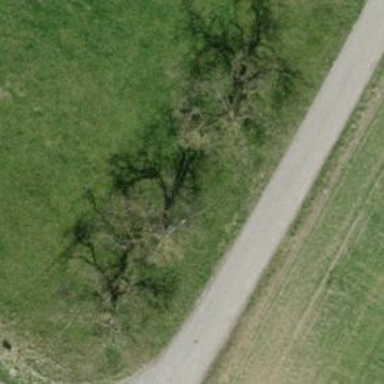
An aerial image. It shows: Orchard.